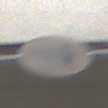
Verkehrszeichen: VerbotUeberholenEinspurigeFahrzeuge
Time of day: Midday
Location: Roofed (Urban)
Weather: Overcast
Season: NotSpecified
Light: Artificial